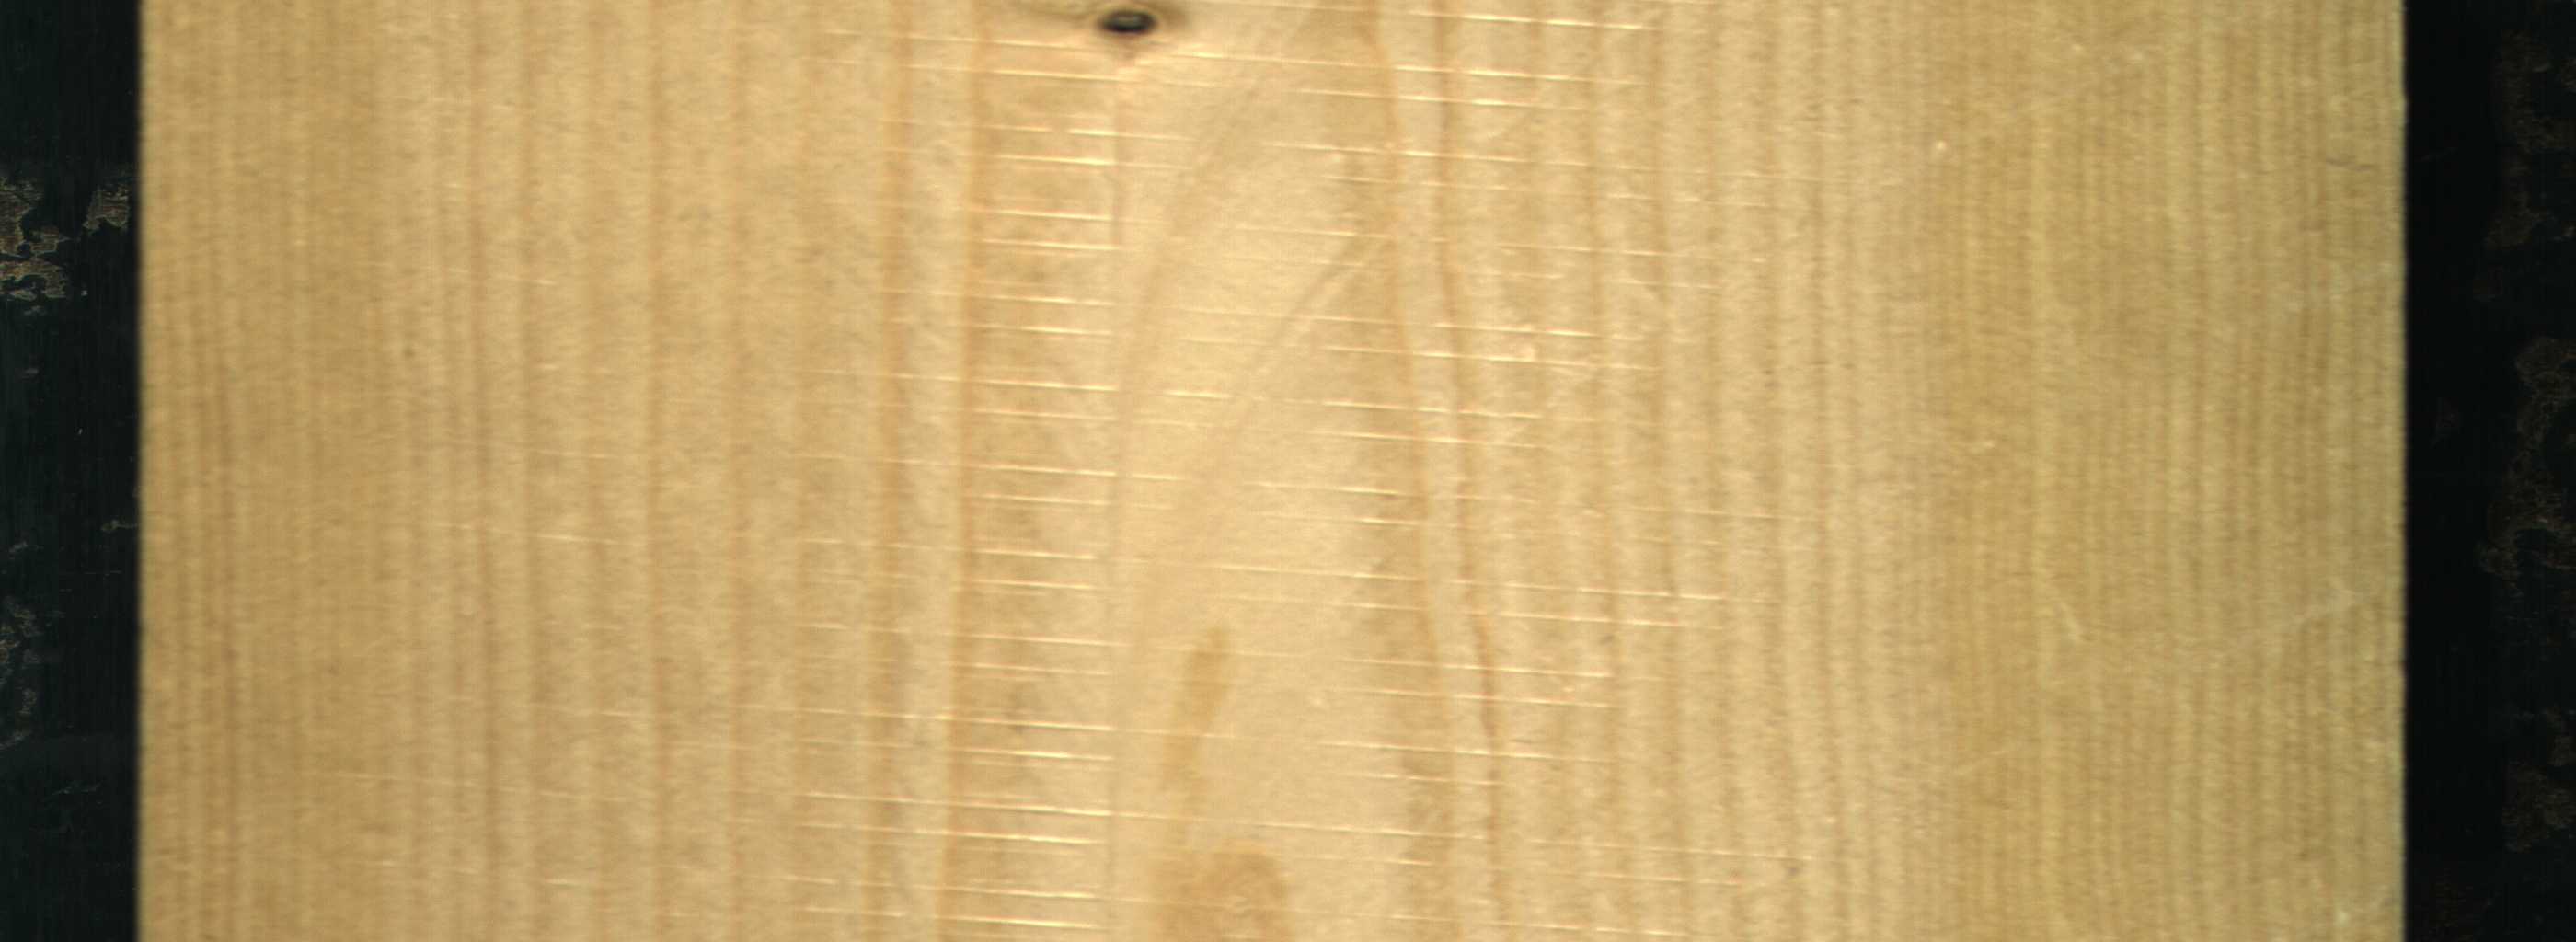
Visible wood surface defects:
Dead_Knot